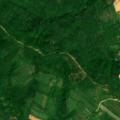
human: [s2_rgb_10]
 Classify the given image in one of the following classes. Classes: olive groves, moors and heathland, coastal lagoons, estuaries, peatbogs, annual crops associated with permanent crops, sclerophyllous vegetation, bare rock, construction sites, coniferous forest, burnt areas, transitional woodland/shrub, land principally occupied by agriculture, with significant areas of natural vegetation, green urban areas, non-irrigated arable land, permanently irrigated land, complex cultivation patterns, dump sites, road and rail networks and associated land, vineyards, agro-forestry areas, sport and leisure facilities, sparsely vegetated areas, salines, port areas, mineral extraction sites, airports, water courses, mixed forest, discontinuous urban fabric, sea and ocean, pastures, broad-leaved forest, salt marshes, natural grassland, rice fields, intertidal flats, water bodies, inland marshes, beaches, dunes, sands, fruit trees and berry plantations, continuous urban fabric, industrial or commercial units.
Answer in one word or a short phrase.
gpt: complex cultivation patterns, land principally occupied by agriculture, with significant areas of natural vegetation, broad-leaved forest